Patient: sex M, age 66
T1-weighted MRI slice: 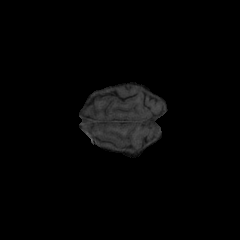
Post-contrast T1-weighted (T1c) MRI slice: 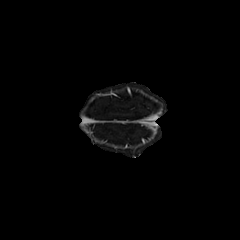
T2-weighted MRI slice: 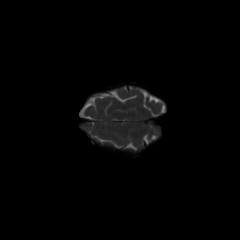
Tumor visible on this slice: no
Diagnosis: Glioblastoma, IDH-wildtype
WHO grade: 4